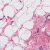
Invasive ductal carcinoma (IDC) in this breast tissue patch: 0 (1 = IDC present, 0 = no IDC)